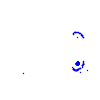
Particle: electron